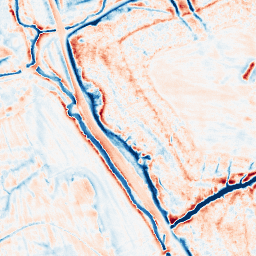
Category: edge_preserving
Decomposition family: guided
Decomposition parameters: radius: 4
eps: 0.1
Upsampling method: sinc_blackman
Upsampling parameters: scale: 2
kernel_size: 16
Upsampling scale: 2